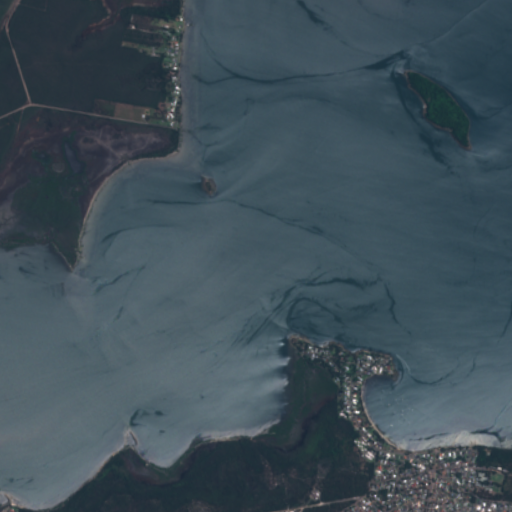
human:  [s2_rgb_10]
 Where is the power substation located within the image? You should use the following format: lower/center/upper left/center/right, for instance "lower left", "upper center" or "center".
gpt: The power substation is located in the lower center of the image.
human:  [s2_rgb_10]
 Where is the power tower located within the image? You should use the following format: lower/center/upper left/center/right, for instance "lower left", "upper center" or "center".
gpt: There is no power tower in the image.